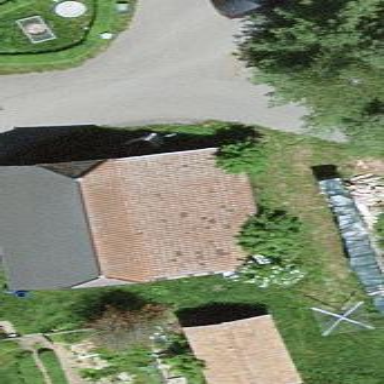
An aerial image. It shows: Barn.